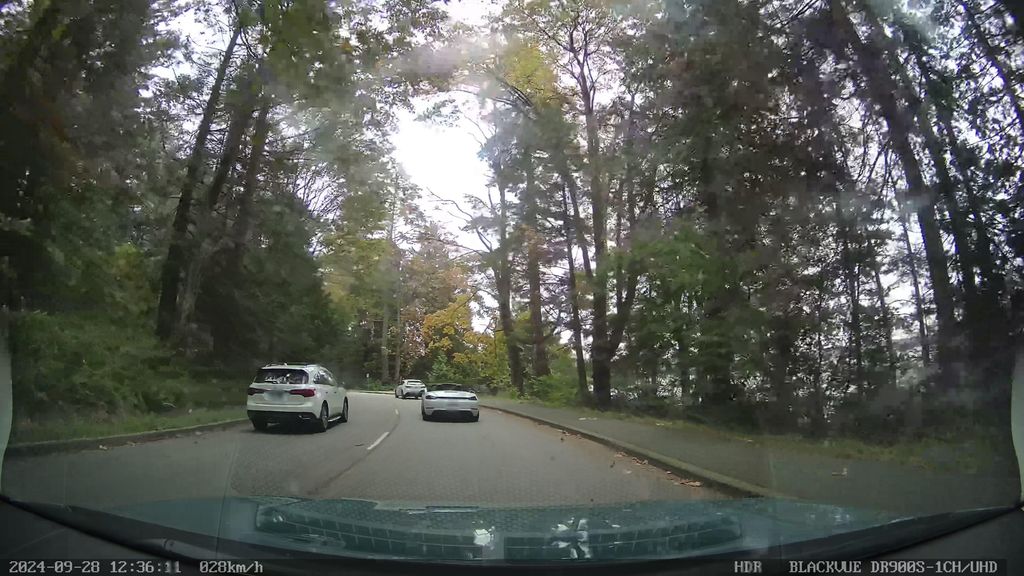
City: vancouver